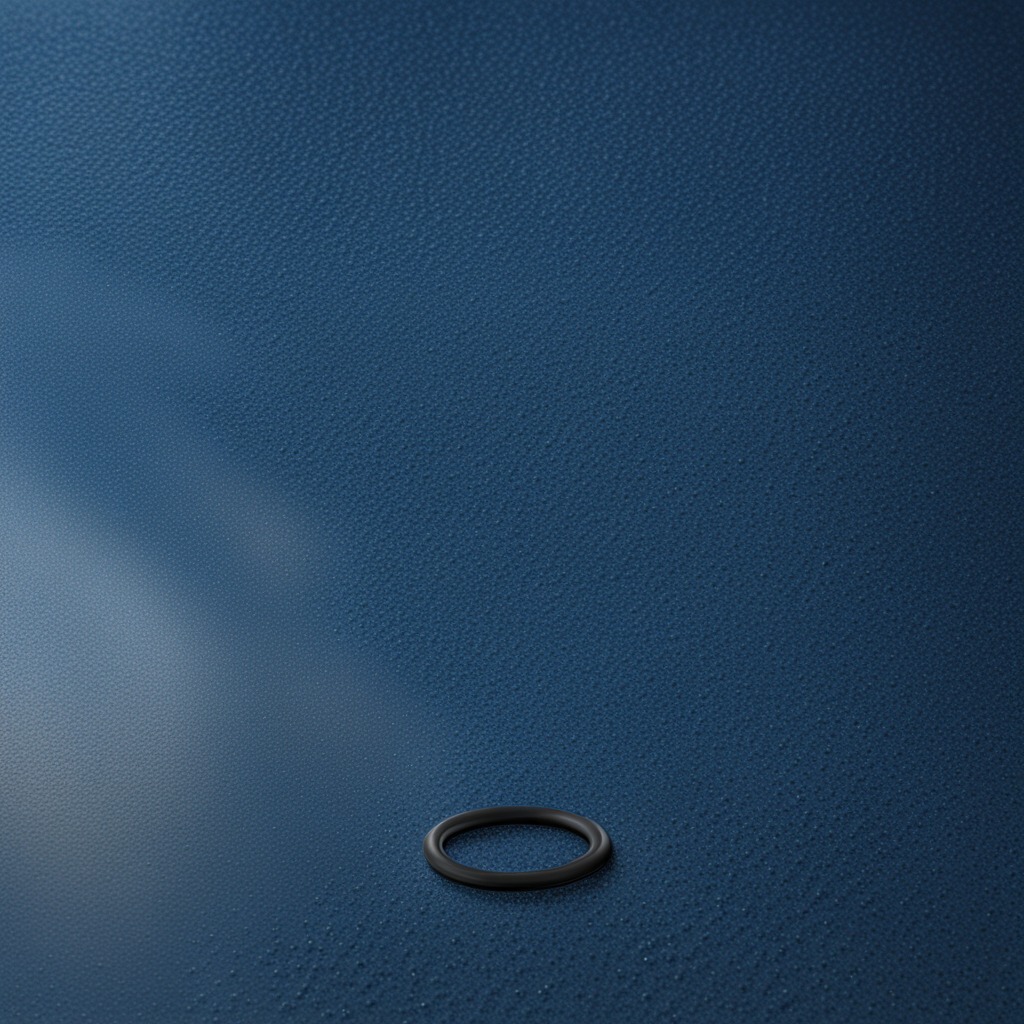
A rubber O-ring is lying on the granite tabletop.